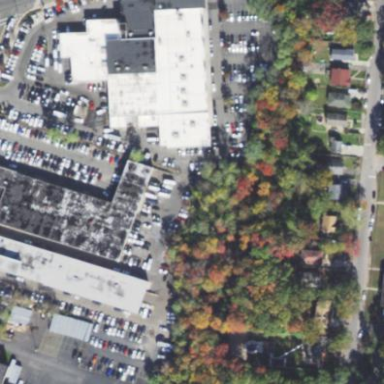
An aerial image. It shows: Commercial building.